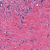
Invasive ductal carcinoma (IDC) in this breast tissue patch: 0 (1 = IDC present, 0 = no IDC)